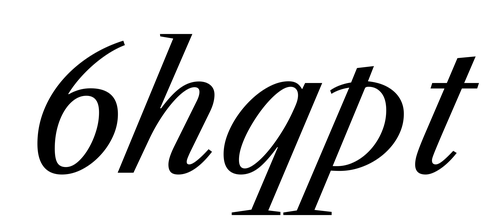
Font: LibreCaslonText-Italic_Italic